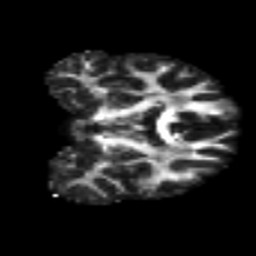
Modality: FA
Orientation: coronal
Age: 23
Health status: ill
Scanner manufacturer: philips
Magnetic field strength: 3 T
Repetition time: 9 s
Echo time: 0.127 s